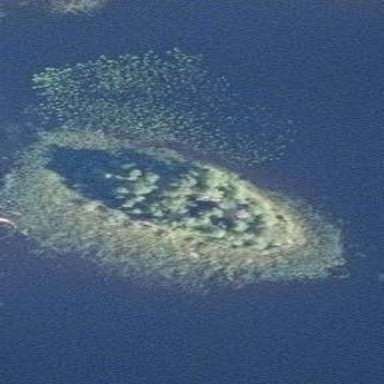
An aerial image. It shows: Islet.